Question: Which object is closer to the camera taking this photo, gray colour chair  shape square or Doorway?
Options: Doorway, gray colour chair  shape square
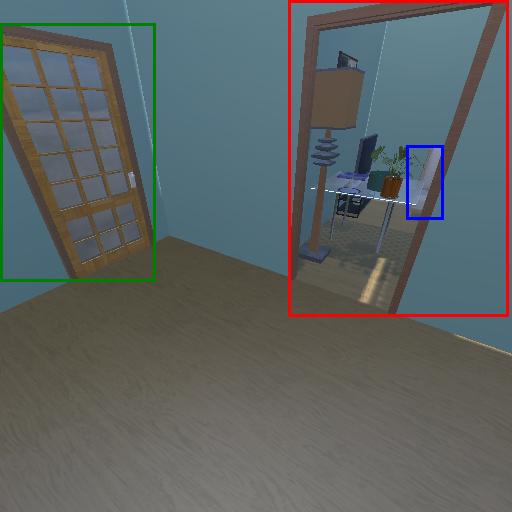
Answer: Doorway